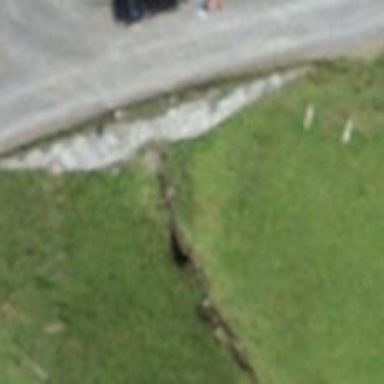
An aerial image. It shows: Culvert tunnel.